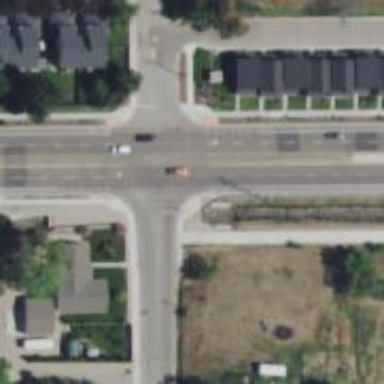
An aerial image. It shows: Unmarked crossing on the road.